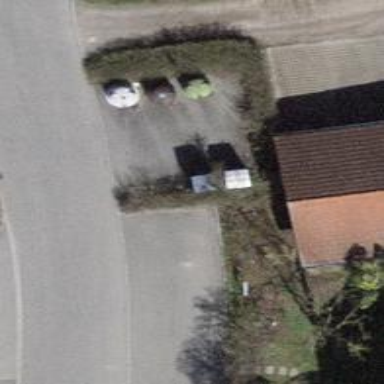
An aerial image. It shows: Parking area with surface.